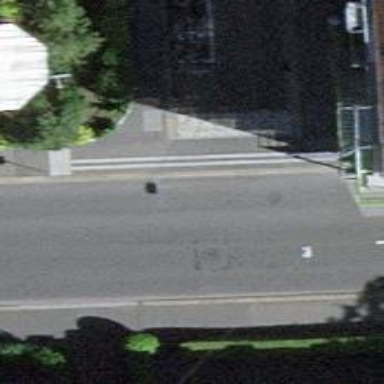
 featuring sidewalks on both sides and opposite cycleway."